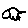
Label: cat